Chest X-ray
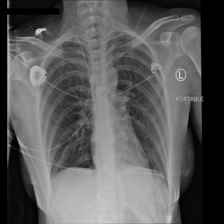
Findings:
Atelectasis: negative
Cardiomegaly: negative
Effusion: negative
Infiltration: negative
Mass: negative
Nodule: negative
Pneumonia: negative
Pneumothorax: negative
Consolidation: negative
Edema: negative
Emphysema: negative
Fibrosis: negative
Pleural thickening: negative
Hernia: negative